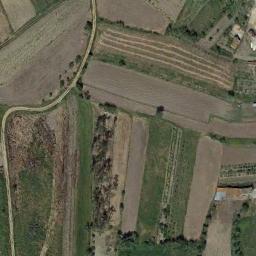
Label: terrace